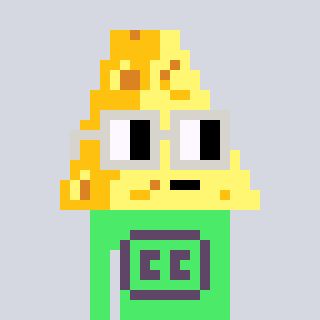
a pixel art character with square light gray glasses, a cheese-shaped head and a teal-colored body on a cool background